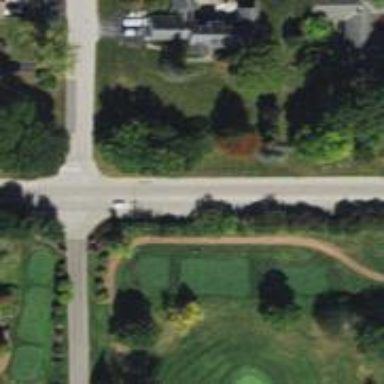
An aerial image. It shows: Pathway for golfing.